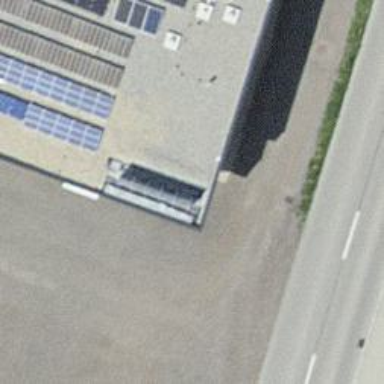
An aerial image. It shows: Charging station.